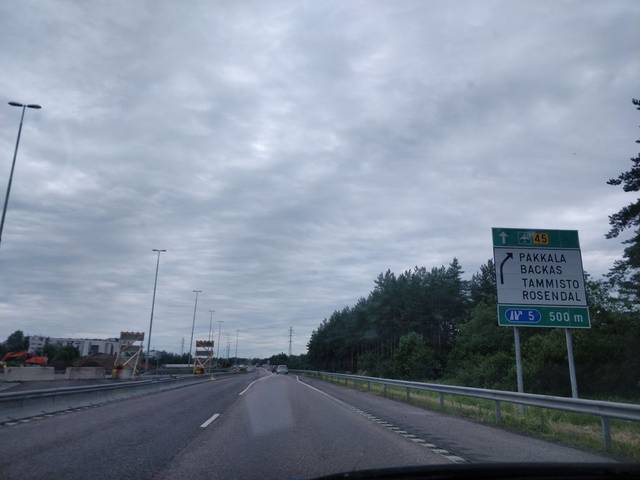
Region: Finland
Coordinates: 60.263, 24.967